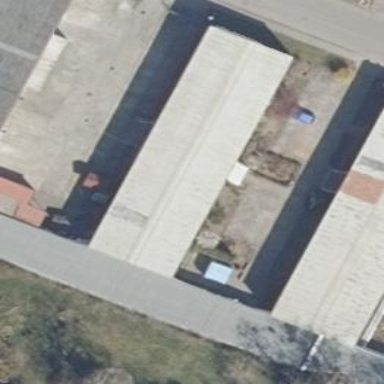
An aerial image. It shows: Commercial building.